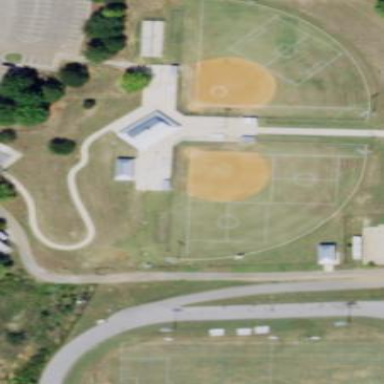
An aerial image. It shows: Baseball pitch for leisure land activities.